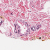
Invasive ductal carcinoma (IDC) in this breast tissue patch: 0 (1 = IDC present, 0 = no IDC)